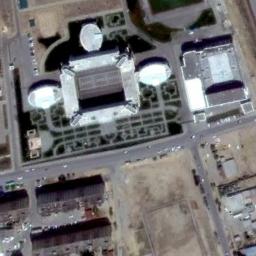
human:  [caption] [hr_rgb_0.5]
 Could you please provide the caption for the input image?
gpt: There is a baseball field between the two roads .

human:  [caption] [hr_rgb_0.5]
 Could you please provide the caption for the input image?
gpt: There are many buildings of different shapes and sizes next to the stadium .

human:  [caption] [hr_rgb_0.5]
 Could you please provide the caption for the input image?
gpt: The stadium is on the bare land next to some buildings .

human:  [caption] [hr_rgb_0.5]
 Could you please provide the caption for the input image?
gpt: Square stadium is built next to the building .

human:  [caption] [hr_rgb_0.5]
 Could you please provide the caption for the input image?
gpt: There are some buildings beside the stadium .